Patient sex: M
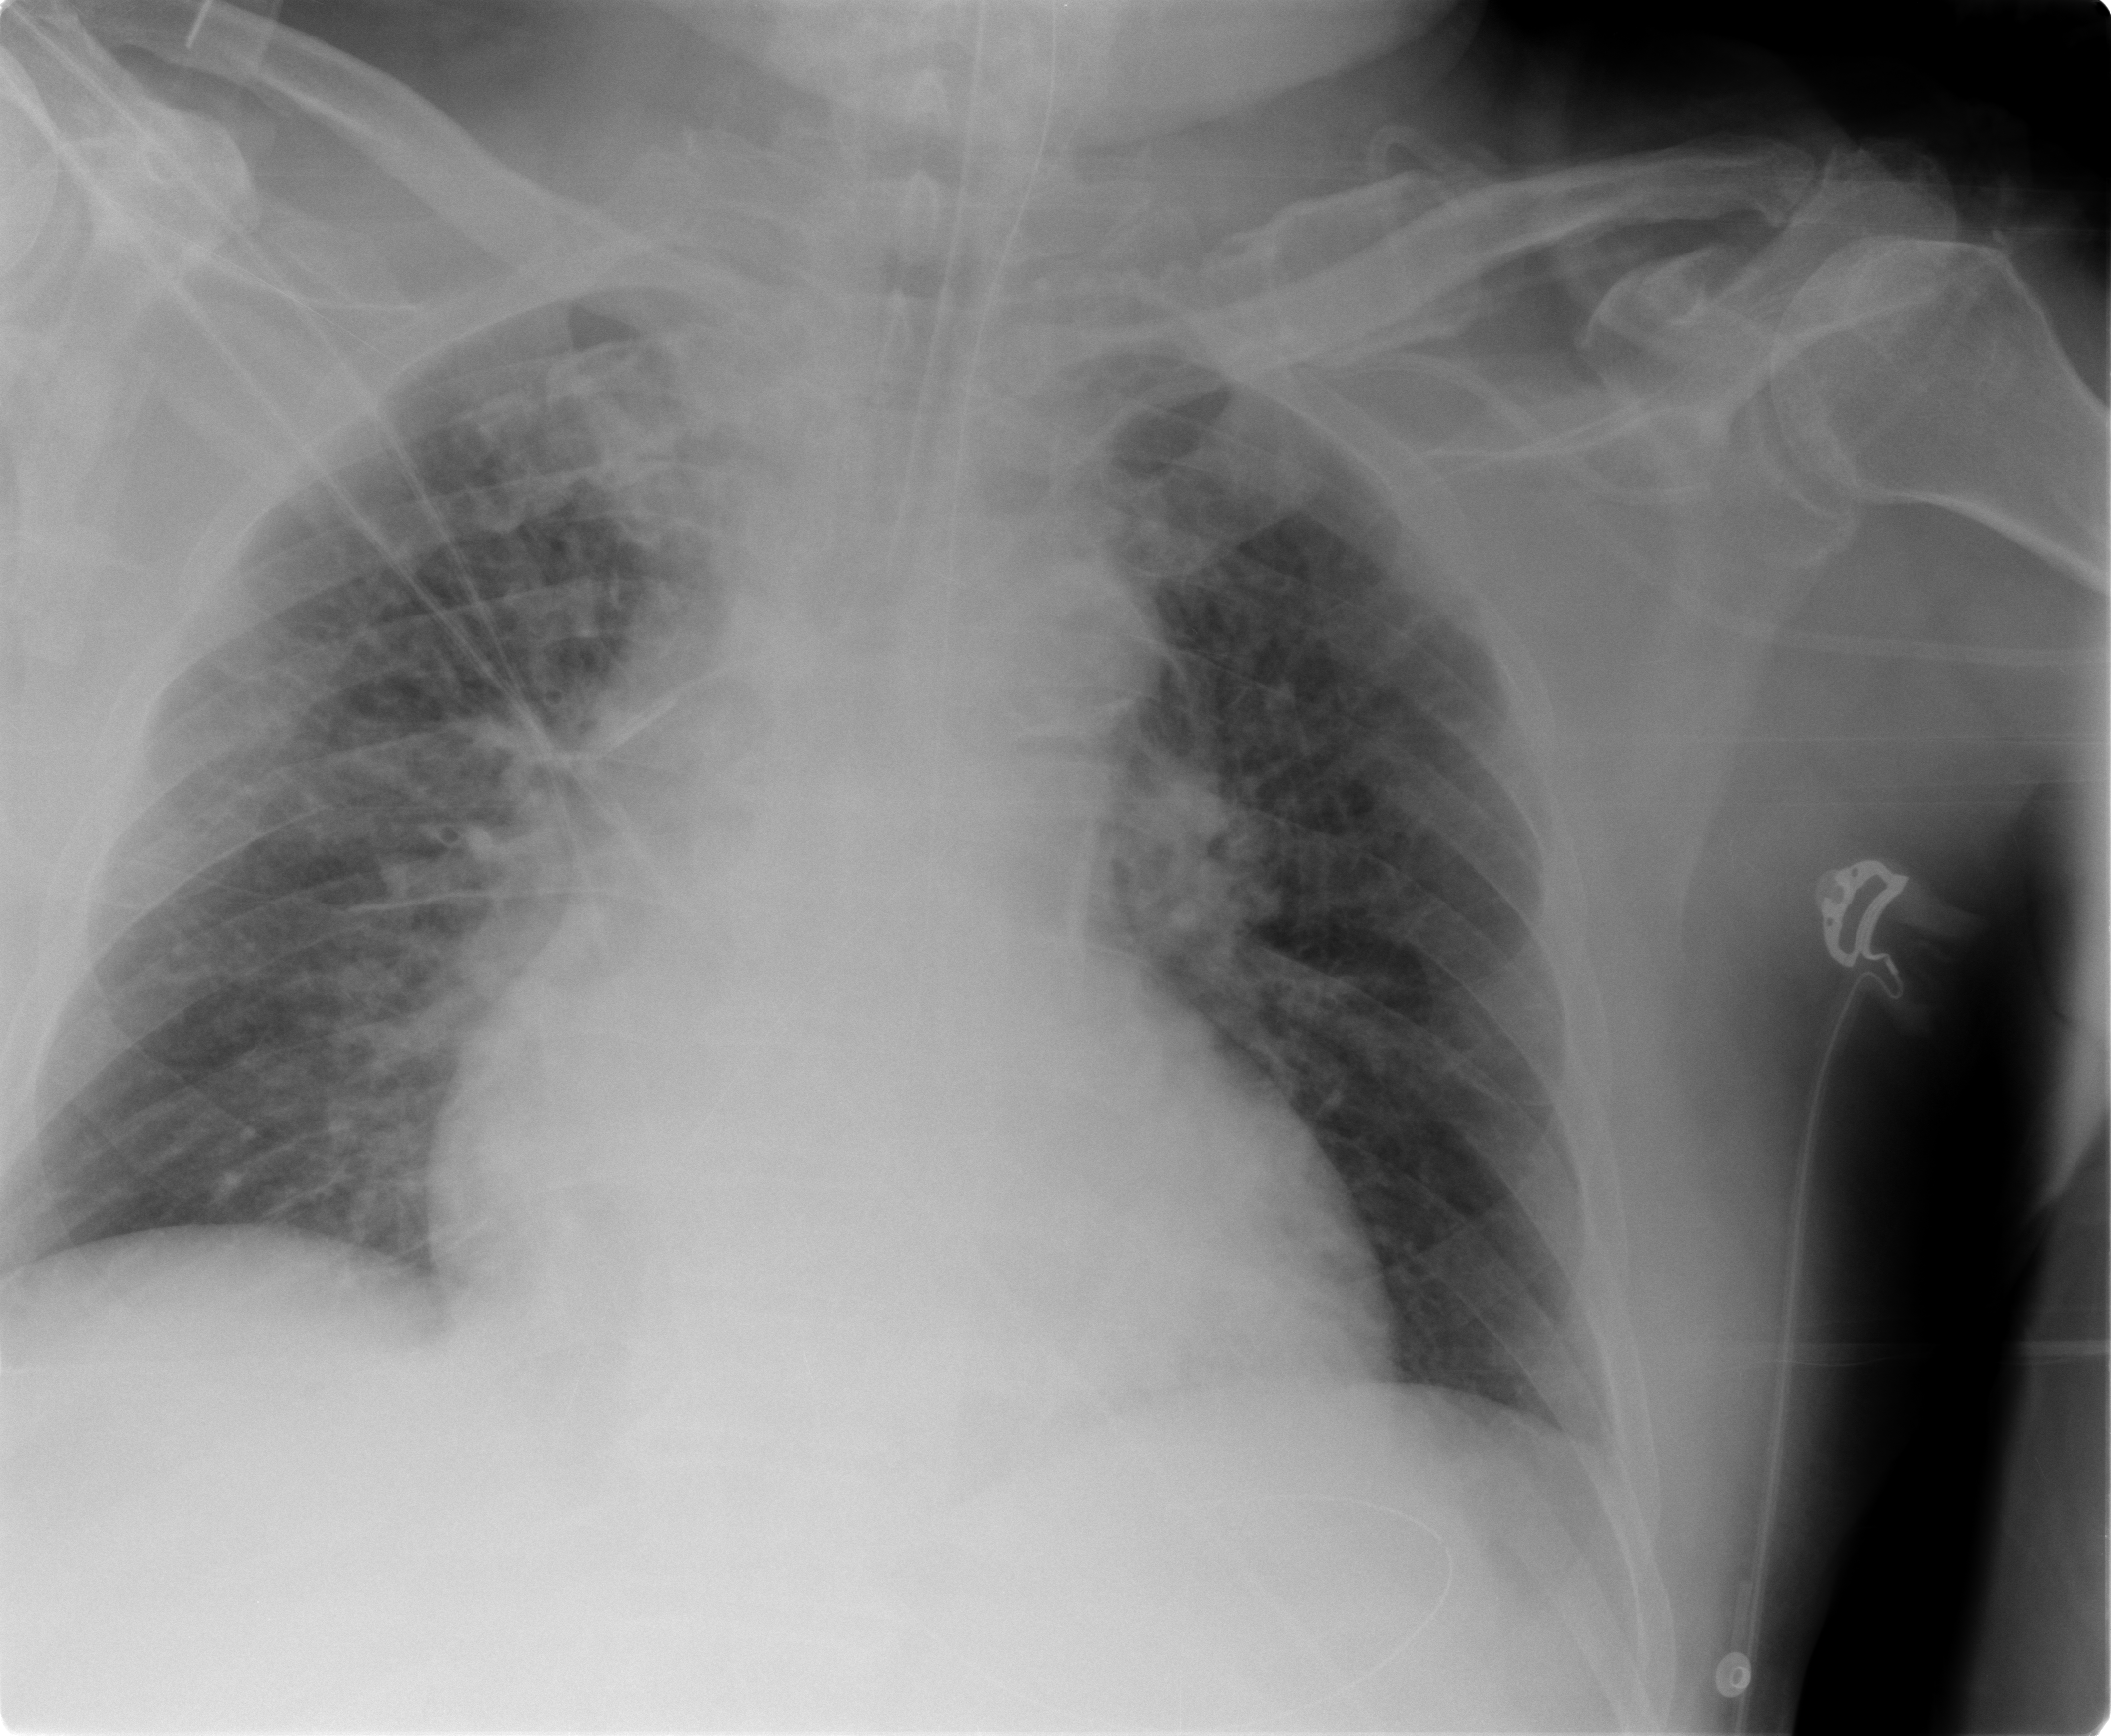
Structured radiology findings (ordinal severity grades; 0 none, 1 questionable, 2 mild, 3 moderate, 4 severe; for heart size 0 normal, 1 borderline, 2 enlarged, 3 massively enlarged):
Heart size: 2
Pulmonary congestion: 3
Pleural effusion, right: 0
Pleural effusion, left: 0
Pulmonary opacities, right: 2
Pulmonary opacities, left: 2
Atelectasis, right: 3
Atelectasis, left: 2